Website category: book
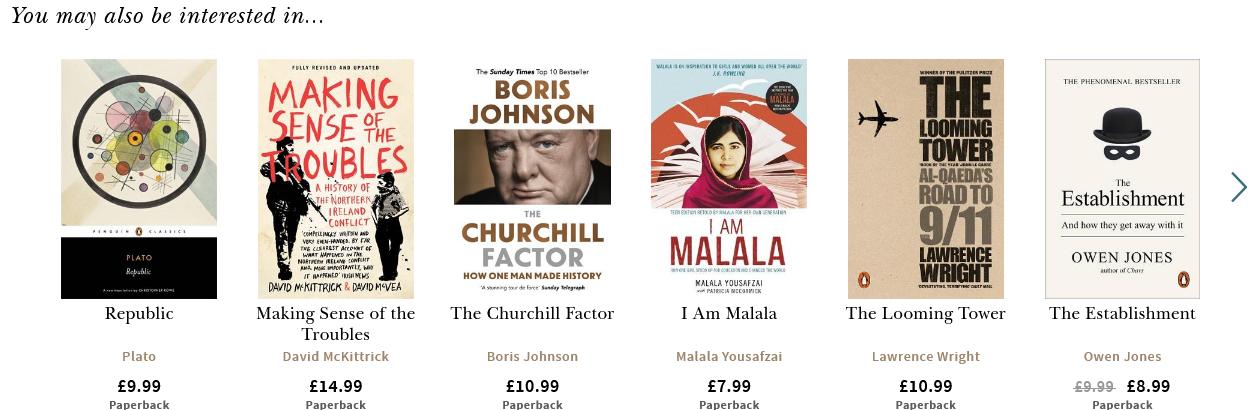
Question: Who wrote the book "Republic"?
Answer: Plato

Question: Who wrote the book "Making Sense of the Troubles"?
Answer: David McKittrick

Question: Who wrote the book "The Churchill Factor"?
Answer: Boris Johnson

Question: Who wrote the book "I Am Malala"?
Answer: Malala Yousafzai

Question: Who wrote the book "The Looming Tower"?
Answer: Lawrence Wright

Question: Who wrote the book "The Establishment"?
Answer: Owen Jones

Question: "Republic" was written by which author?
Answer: Plato

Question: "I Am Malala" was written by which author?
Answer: Malala Yousafzai

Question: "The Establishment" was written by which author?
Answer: Owen Jones

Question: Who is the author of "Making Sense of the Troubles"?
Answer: David McKittrick

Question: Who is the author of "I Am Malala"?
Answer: Malala Yousafzai

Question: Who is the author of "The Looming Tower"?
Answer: Lawrence Wright

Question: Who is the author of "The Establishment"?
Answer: Owen Jones

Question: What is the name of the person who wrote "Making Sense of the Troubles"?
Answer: David McKittrick

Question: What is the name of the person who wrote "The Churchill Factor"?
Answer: Boris Johnson

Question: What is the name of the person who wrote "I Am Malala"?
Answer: Malala Yousafzai

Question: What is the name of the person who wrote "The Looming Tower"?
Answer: Lawrence Wright

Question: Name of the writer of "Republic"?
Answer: Plato

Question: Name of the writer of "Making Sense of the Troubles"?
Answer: David McKittrick

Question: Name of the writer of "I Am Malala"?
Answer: Malala Yousafzai

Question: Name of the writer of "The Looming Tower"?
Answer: Lawrence Wright

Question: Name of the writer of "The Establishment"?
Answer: Owen Jones

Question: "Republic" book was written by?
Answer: Plato

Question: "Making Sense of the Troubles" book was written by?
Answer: David McKittrick

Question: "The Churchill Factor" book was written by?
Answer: Boris Johnson

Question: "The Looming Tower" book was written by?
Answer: Lawrence Wright

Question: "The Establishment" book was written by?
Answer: Owen Jones

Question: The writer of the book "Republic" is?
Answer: Plato

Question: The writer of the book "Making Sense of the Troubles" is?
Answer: David McKittrick

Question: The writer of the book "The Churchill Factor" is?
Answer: Boris Johnson

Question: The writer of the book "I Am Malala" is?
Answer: Malala Yousafzai

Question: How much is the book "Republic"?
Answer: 9.99

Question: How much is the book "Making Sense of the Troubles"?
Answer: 14.99

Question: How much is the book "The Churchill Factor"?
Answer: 10.99

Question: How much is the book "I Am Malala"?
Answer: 7.99

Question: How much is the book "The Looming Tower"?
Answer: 10.99

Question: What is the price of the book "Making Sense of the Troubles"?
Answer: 14.99

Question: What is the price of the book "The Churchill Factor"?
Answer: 10.99

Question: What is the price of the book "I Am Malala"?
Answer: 7.99

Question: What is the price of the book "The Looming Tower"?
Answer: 10.99

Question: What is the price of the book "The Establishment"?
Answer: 8.99

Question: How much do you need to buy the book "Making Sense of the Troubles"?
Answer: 14.99

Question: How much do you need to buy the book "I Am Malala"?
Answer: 7.99

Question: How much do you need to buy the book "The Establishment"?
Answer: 8.99

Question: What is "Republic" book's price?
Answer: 9.99

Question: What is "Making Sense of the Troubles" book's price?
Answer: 14.99

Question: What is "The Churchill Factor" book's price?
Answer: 10.99

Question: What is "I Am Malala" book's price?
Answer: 7.99

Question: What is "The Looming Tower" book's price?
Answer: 10.99

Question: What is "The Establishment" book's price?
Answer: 8.99

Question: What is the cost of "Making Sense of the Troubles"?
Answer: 14.99

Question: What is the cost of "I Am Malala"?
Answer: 7.99

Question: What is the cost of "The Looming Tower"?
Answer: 10.99

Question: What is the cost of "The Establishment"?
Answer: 8.99

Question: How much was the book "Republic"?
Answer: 9.99

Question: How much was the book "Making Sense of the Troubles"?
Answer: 14.99

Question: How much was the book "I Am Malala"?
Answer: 7.99

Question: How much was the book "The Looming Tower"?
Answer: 10.99

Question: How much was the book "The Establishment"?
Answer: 8.99

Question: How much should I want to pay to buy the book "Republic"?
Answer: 9.99

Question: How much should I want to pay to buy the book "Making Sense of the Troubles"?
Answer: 14.99

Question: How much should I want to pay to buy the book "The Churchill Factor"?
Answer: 10.99

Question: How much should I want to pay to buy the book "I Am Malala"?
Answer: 7.99

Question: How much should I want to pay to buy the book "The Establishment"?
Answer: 8.99